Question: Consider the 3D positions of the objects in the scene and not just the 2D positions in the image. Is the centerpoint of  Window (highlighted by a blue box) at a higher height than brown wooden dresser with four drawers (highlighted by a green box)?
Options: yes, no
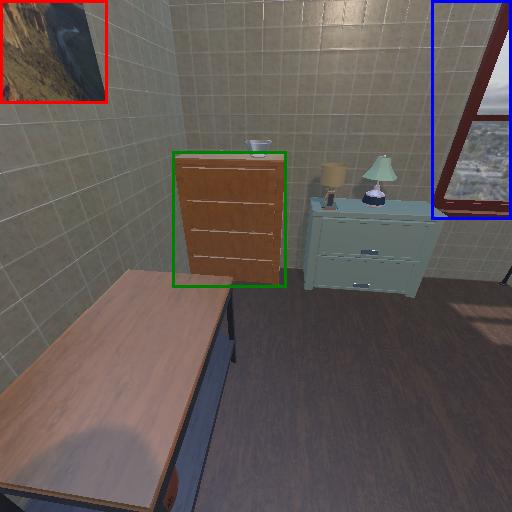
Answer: yes